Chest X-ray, AP view. Patient: 51 years old, sex M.
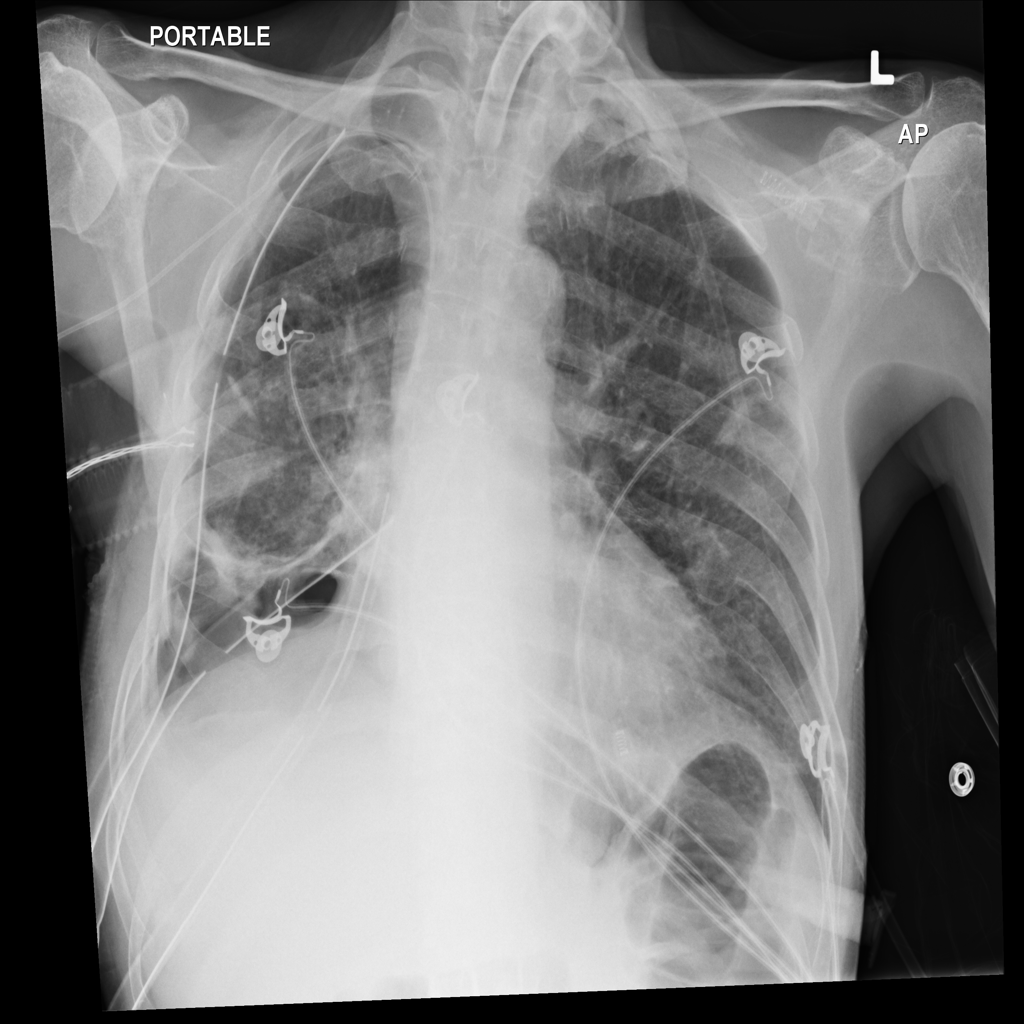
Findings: Pneumothorax